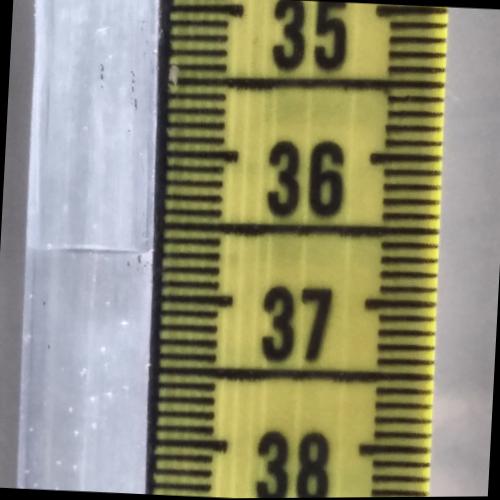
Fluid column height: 36.7 cm